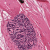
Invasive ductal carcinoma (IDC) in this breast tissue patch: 0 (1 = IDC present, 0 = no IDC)